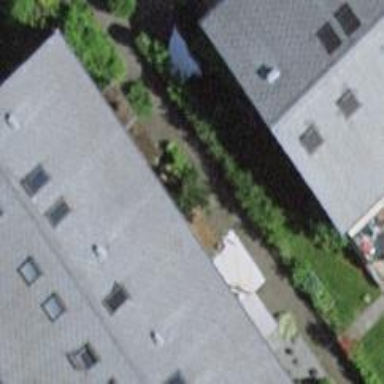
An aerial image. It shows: Terrace building.